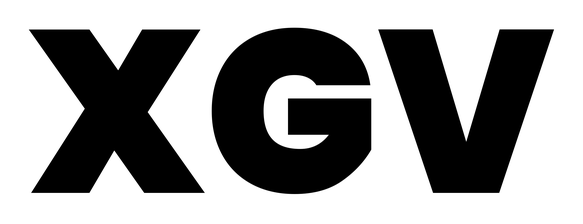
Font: Poppins-Black